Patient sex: F
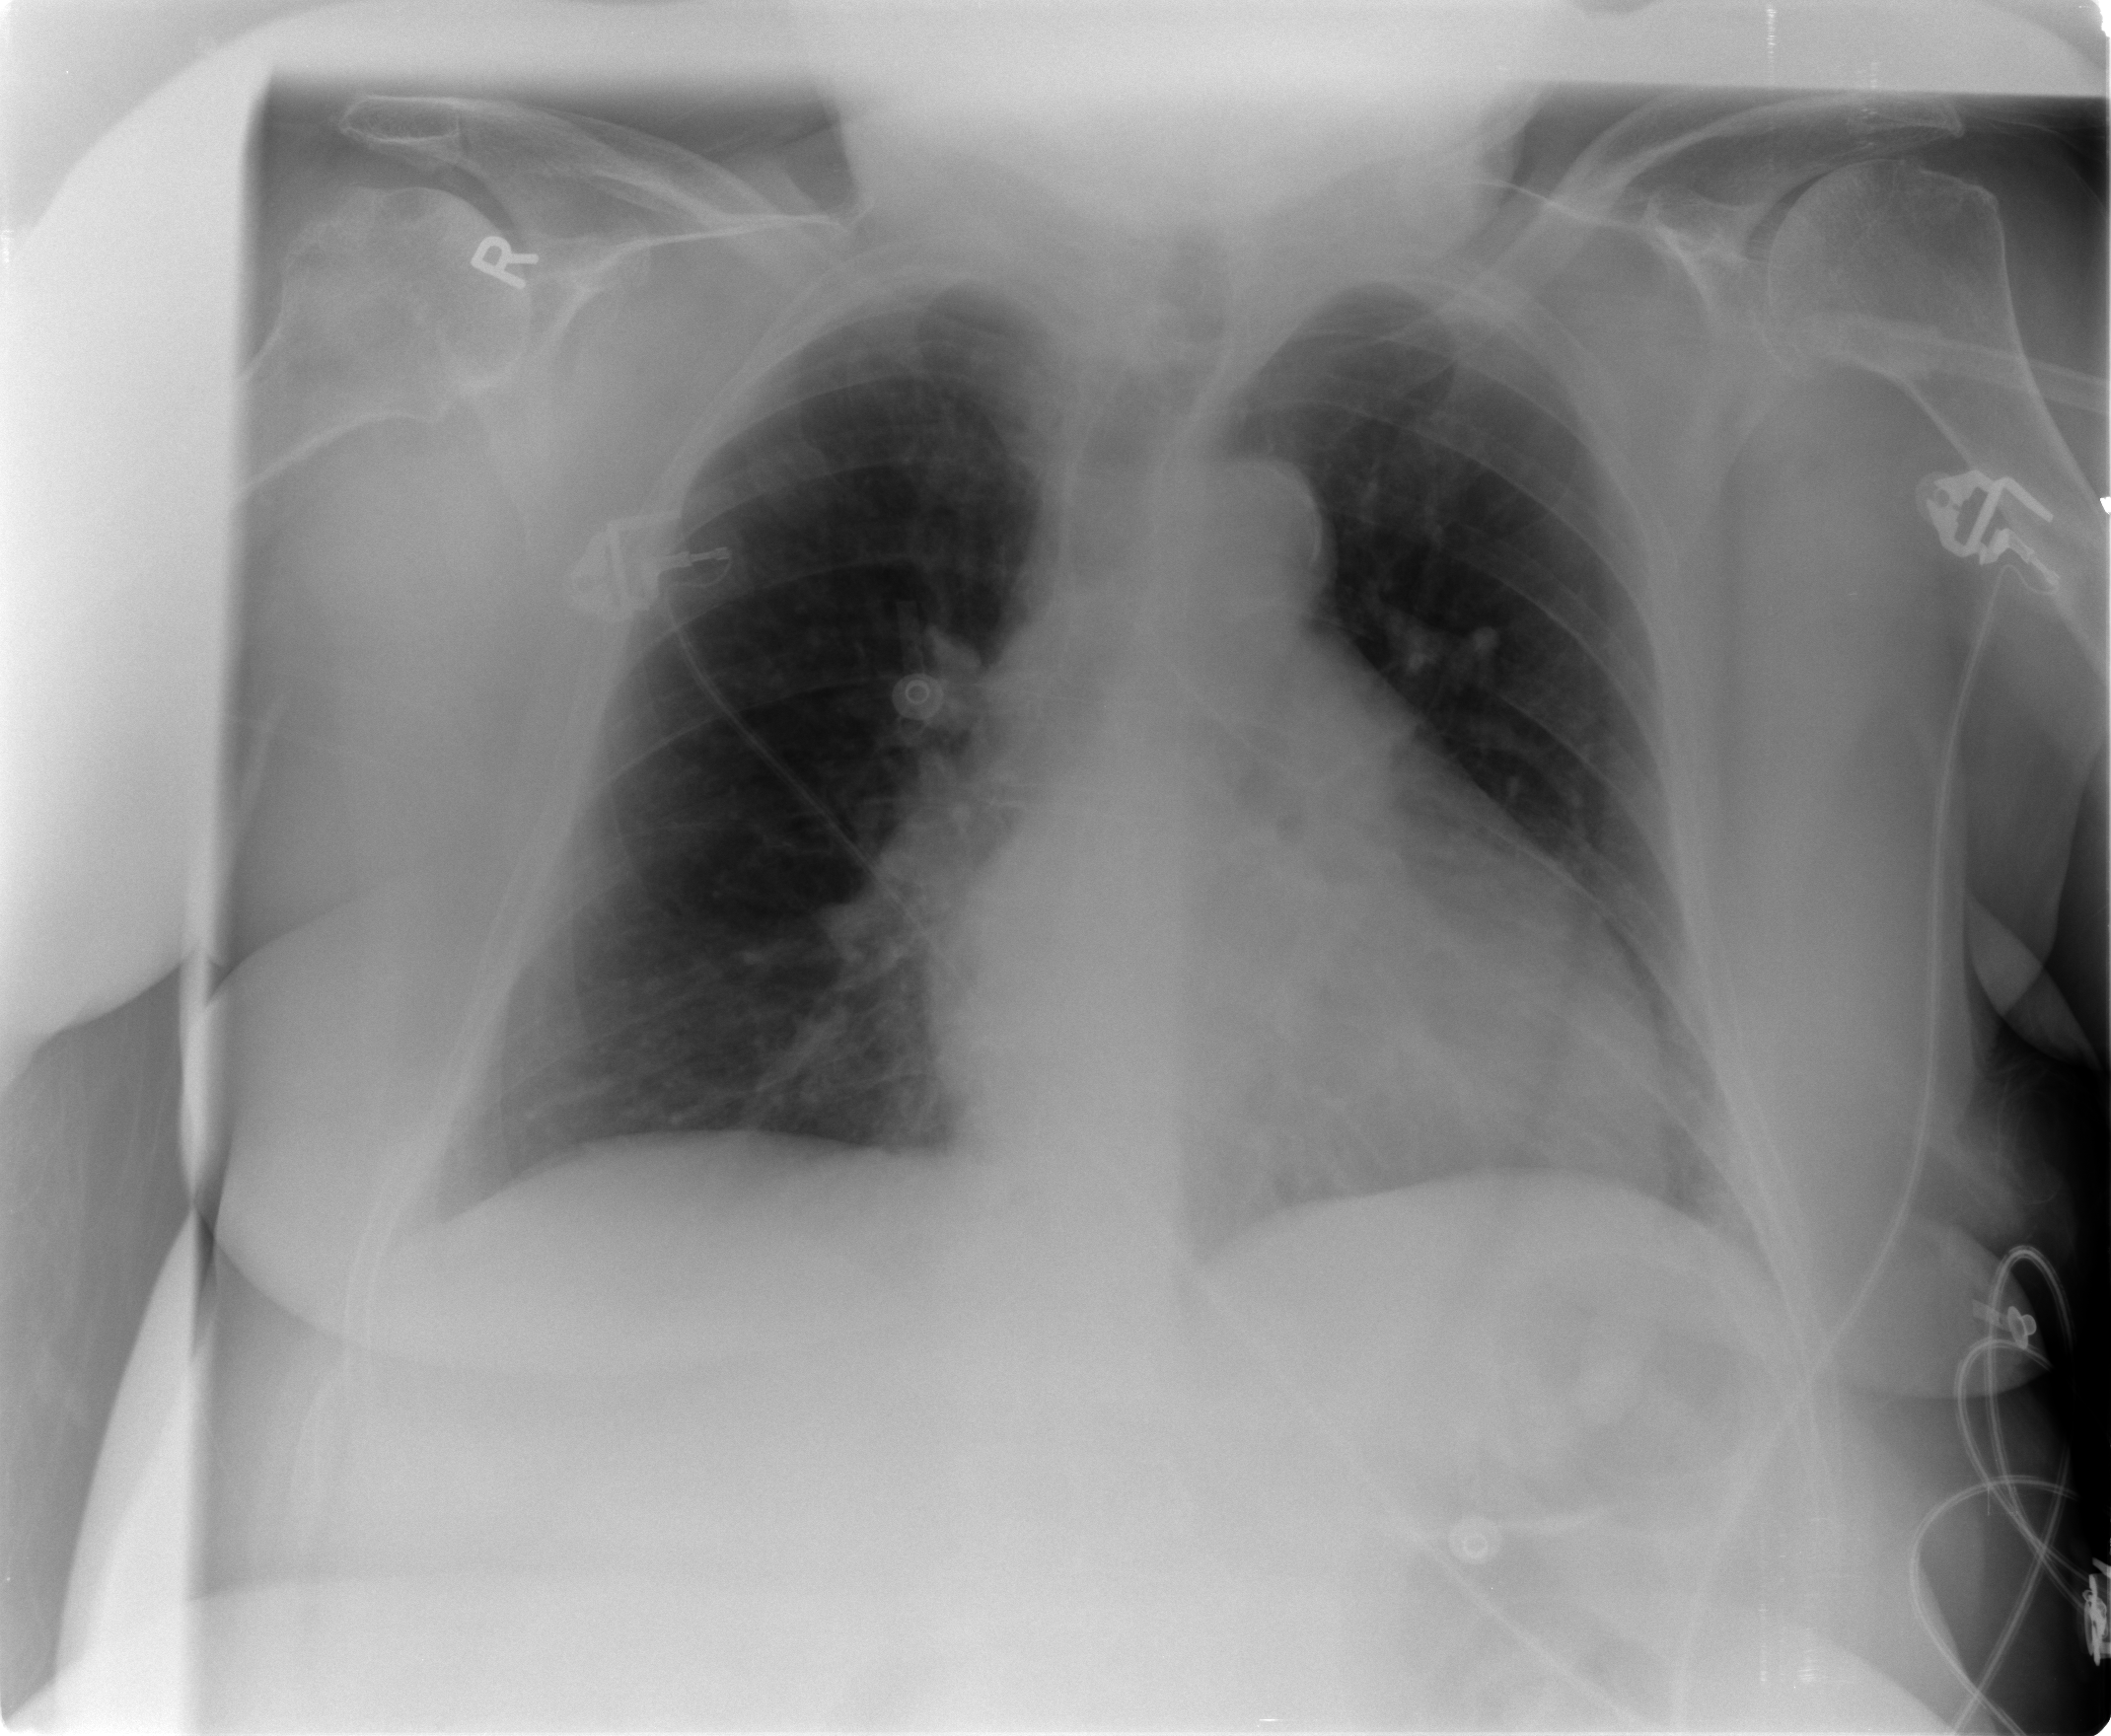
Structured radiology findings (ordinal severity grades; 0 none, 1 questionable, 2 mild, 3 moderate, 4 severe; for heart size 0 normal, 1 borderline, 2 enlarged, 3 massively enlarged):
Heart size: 2
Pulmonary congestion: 1
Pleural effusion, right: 0
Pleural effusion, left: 0
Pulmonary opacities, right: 0
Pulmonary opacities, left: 0
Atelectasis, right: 0
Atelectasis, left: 0